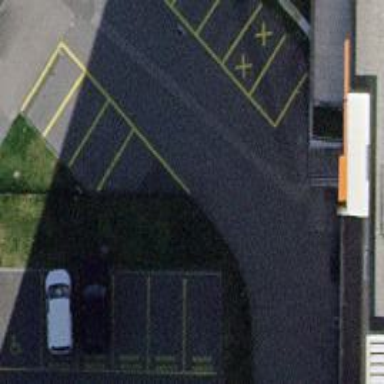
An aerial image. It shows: Parking aisle with sidewalk alongside the service road.